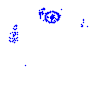
Particle: proton